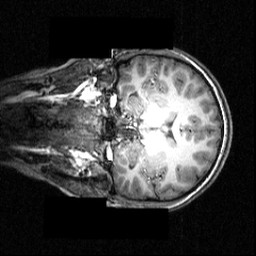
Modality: T1w
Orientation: coronal
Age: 18
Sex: female
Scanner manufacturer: siemens
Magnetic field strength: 3.951 T
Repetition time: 1.5 s
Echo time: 0.00335 s